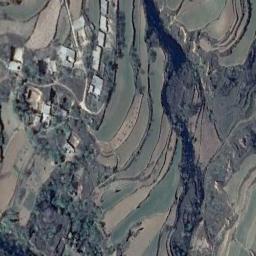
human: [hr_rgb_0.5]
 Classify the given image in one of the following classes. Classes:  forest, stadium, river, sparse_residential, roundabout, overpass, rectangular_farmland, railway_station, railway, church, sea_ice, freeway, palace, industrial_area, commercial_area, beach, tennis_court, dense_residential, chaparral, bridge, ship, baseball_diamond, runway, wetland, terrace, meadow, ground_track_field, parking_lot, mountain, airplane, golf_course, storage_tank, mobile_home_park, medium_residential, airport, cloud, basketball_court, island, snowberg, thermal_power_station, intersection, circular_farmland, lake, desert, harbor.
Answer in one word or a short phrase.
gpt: terrace